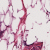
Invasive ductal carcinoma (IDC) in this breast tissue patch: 0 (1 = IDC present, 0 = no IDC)